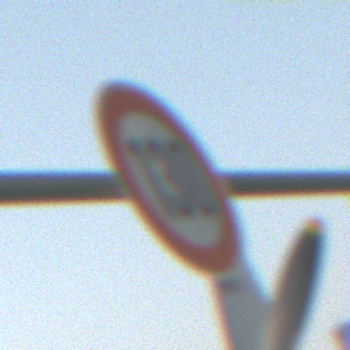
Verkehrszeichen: Geschwindigkeit130
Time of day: SunriseSunset
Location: Outdoor (Special)
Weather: Clear
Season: NotSpecified
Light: Natural